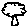
Label: tree